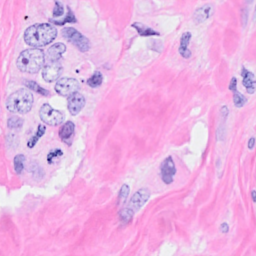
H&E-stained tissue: Breast